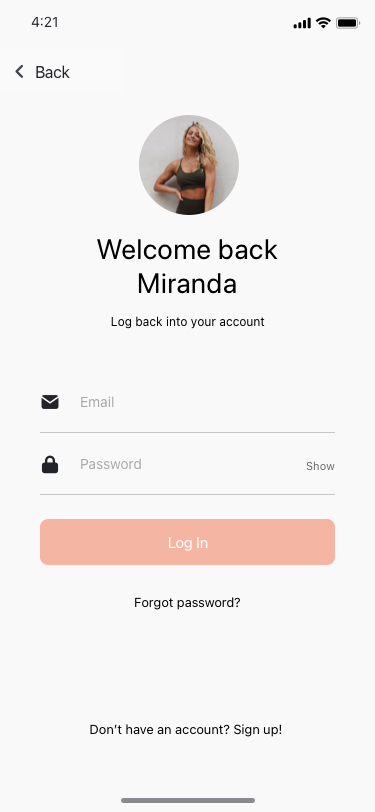
Text in this UI design:
Forgot password?
Show
Password
Email
Don’t have an account? Sign up!
Log back into your account
Welcome back Miranda